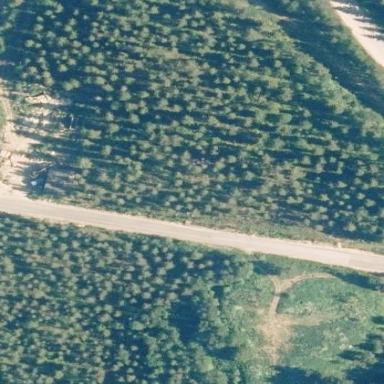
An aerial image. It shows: Woodland with evergreen needle-leaved trees.